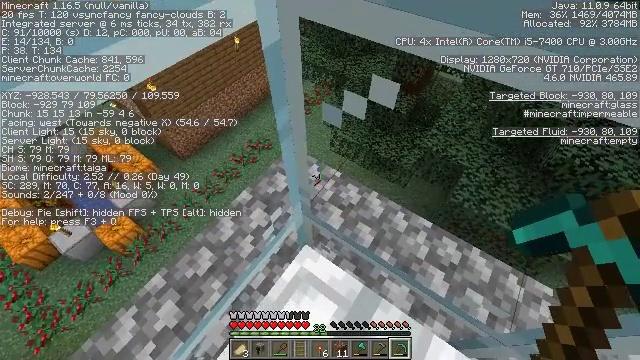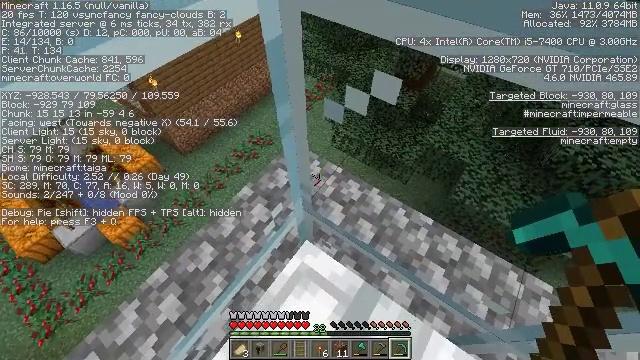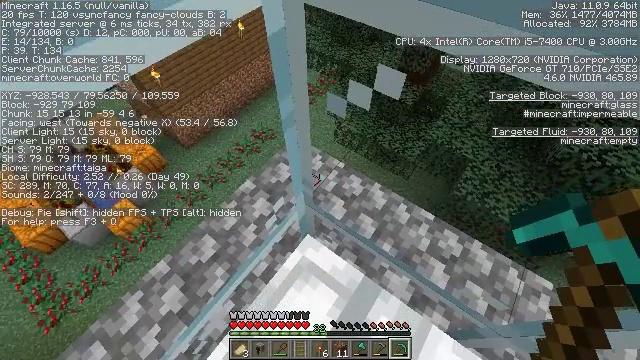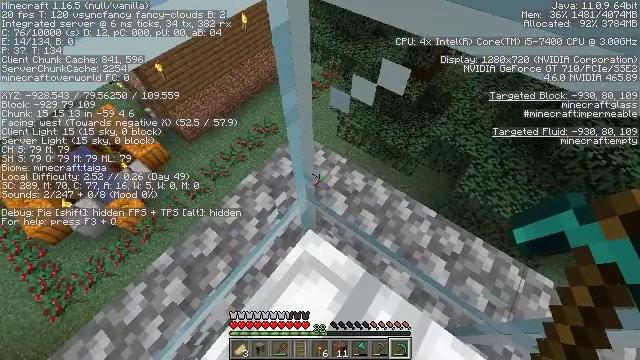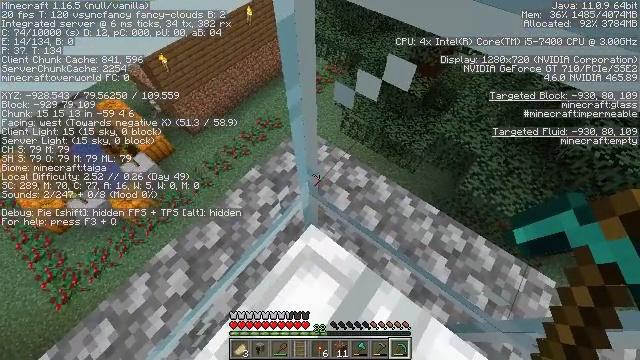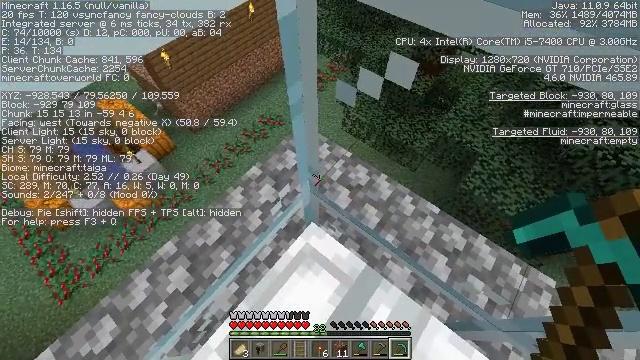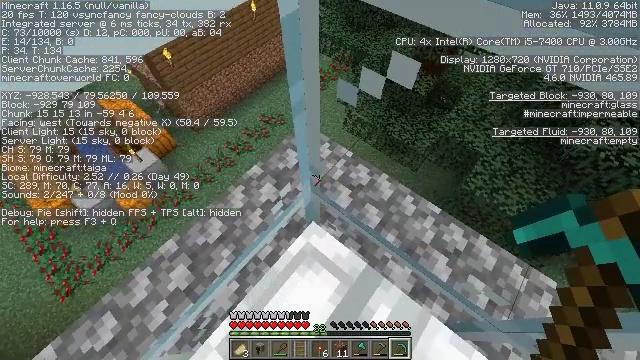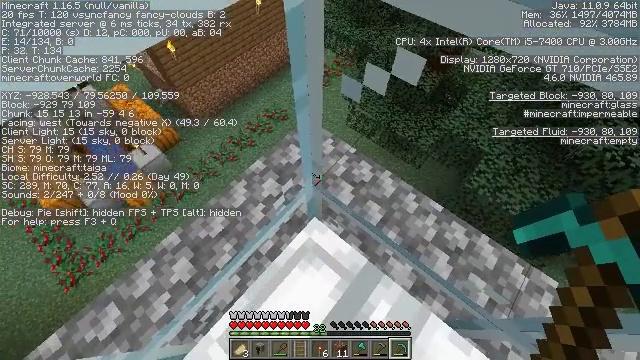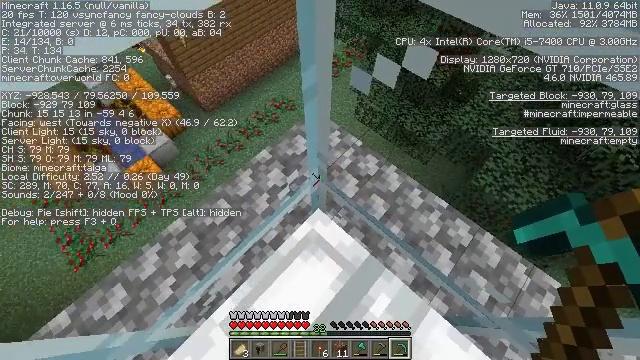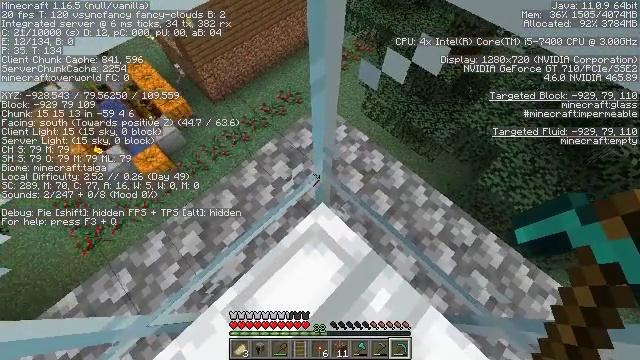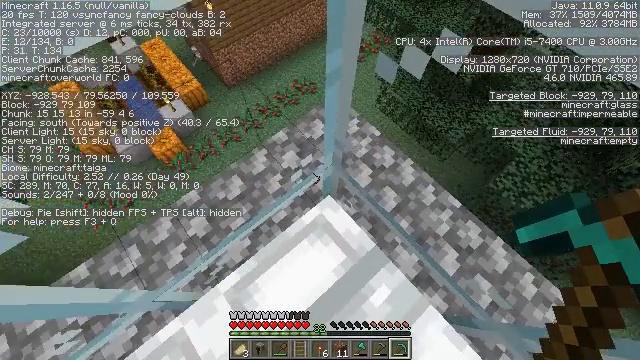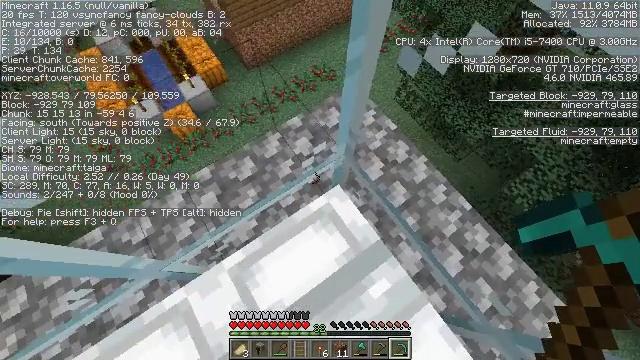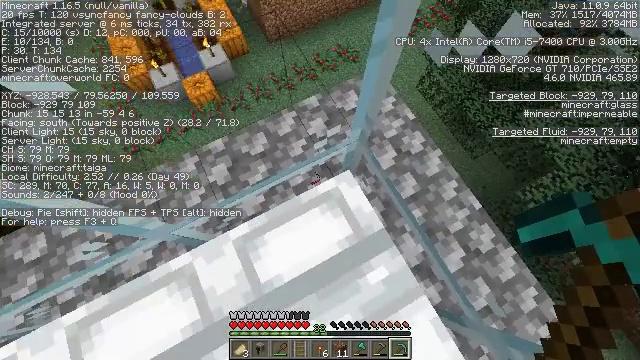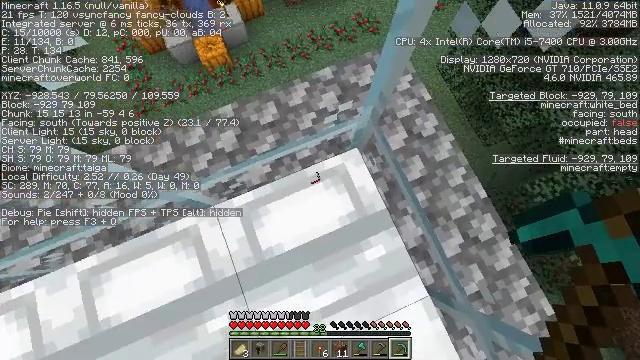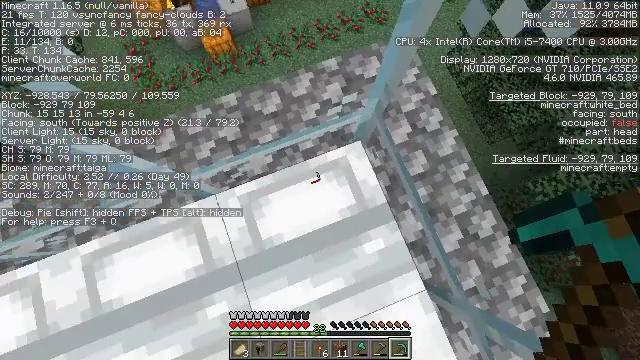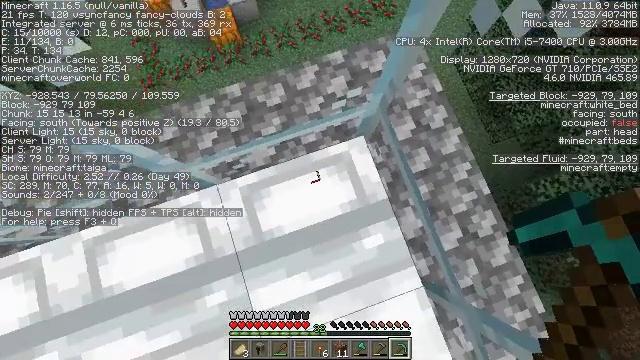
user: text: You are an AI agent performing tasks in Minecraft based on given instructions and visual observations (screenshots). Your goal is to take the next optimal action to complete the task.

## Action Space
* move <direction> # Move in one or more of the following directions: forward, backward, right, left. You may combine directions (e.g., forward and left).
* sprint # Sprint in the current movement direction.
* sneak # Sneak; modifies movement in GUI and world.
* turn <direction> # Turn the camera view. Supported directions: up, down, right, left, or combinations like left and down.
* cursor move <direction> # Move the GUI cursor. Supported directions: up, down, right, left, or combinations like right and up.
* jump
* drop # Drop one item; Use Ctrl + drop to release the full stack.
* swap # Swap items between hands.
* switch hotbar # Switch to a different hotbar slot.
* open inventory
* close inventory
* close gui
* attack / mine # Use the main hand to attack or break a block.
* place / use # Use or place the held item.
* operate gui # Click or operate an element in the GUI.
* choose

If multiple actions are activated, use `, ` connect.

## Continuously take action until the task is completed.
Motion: motion action
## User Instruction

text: Attack the white bed to collect it.
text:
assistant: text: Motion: no_op
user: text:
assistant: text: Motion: turn down
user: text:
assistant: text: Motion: turn down
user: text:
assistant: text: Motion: turn left and down
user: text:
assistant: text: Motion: no_op
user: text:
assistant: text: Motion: no_op
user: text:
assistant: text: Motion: turn left
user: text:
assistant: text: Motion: turn left and down
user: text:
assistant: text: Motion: turn left and down
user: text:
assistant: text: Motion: turn left and down
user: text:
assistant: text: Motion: turn left and down
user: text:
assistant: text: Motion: turn left and down
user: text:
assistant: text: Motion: turn left and down
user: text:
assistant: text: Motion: turn left and down
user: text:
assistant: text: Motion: turn left and down
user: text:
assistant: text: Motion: turn left and down
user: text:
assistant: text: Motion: turn left
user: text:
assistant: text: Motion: turn left and down
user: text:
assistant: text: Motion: turn left
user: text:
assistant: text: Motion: turn left
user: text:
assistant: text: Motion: turn left
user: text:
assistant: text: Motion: no_op
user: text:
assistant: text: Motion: no_op
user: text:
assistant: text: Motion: turn left
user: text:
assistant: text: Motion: turn left
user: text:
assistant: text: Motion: turn left
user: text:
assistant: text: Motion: no_op
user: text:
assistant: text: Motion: move left
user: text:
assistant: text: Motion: move left, turn right
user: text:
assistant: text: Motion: move left, turn right